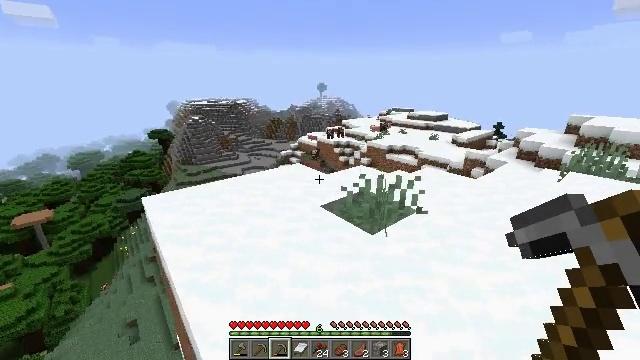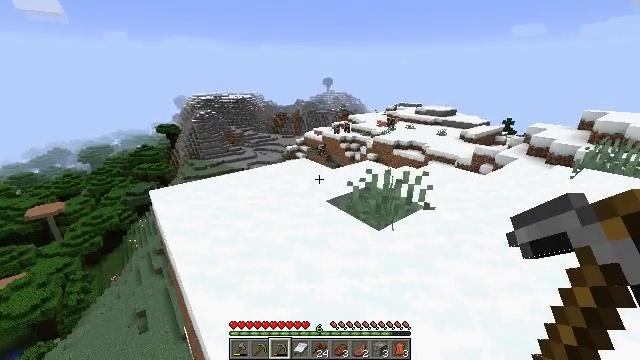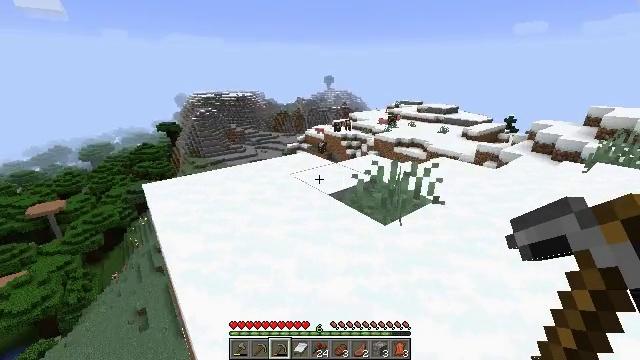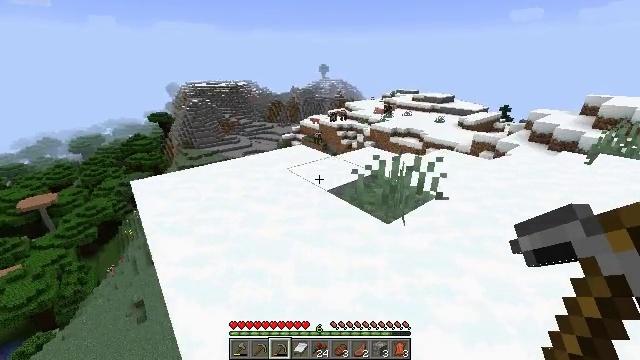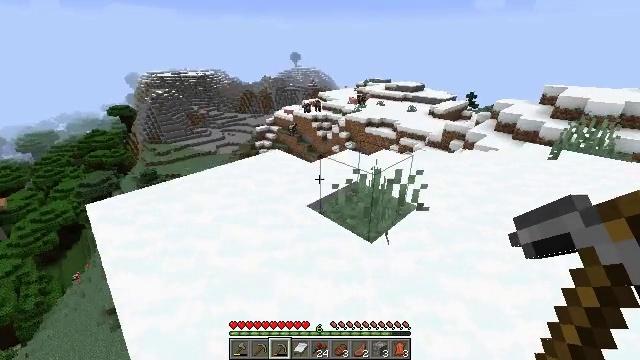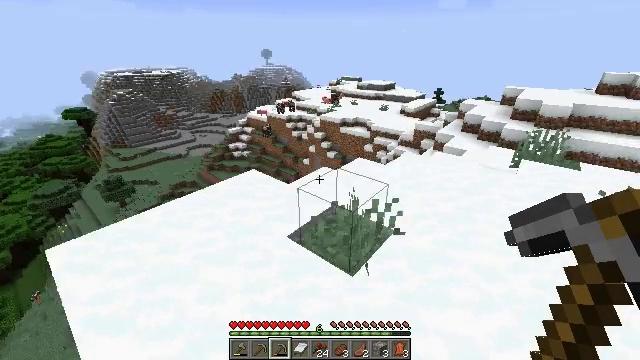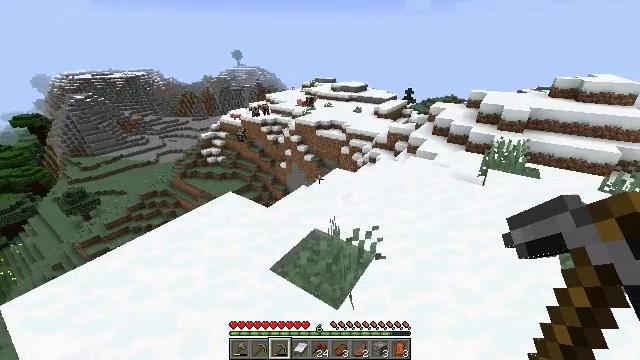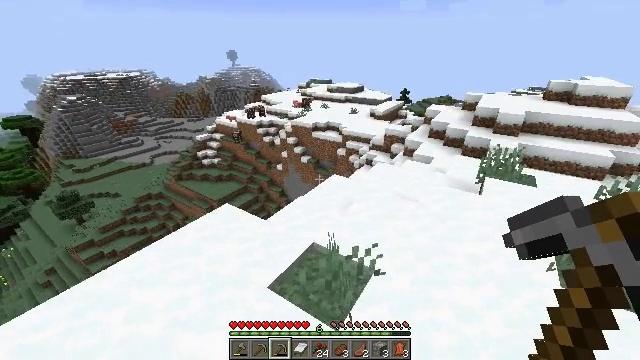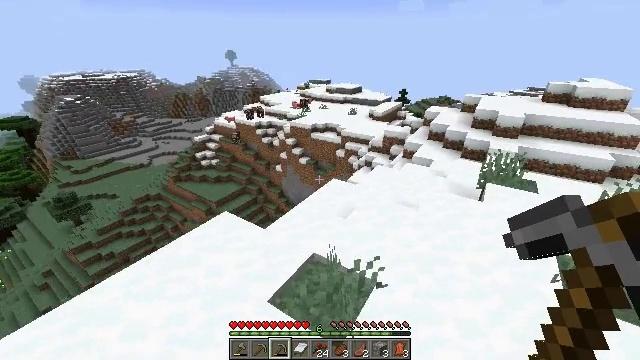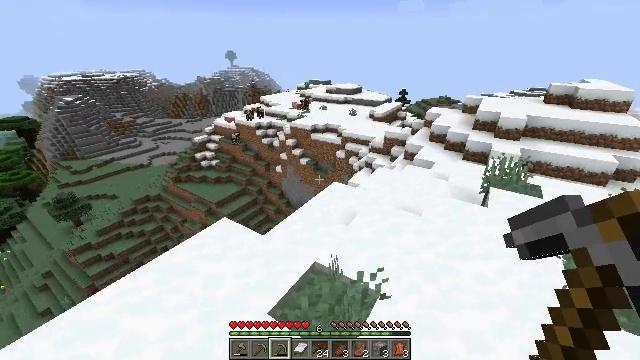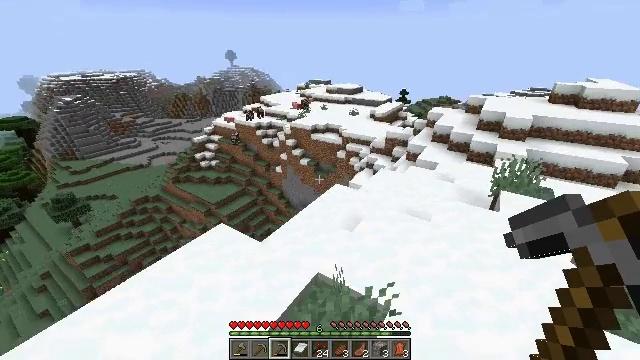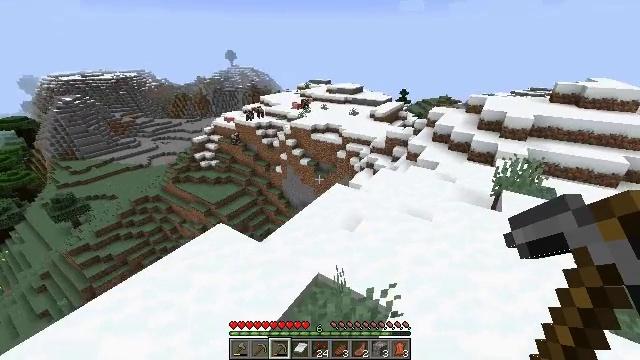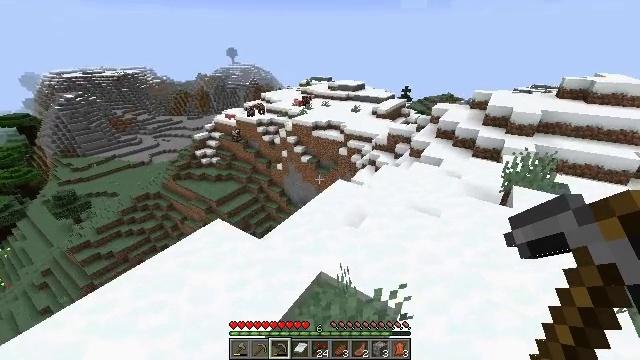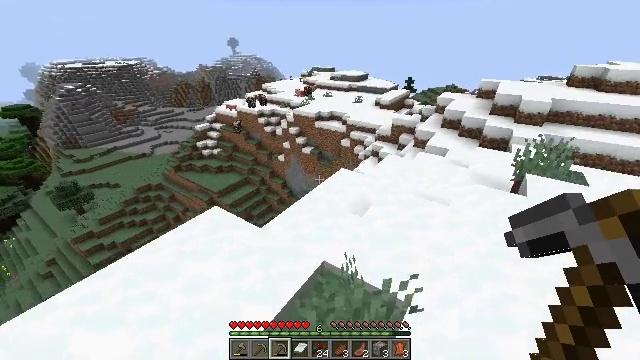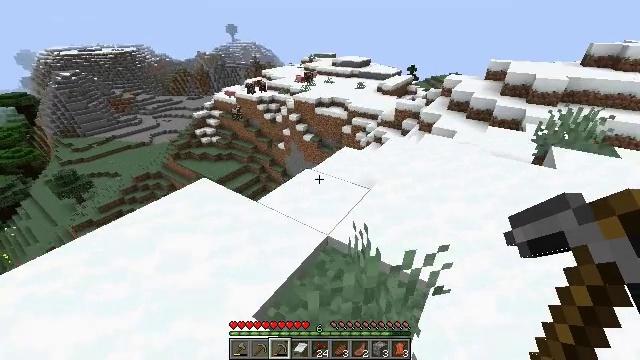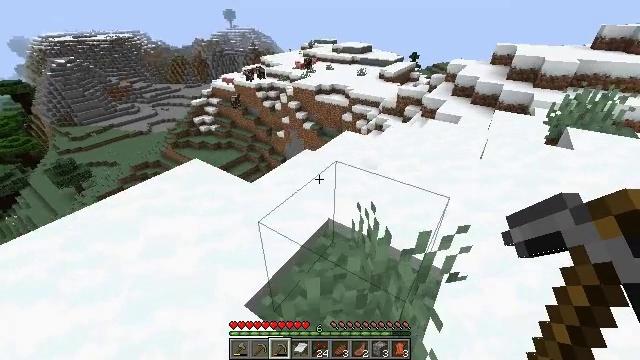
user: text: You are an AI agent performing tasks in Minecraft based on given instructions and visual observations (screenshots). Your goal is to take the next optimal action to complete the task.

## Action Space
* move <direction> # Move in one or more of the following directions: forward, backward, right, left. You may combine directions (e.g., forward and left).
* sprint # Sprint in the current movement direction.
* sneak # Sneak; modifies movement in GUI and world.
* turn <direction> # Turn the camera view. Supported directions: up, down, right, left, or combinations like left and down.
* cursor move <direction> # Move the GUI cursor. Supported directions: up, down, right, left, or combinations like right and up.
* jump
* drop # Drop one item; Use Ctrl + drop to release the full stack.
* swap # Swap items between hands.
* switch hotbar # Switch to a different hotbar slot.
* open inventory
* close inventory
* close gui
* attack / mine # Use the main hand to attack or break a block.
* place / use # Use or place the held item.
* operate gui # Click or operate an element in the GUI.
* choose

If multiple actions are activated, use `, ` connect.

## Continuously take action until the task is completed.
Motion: motion action
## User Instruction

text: Mine the mushroom stem in the forest.
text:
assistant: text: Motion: move forward, turn left and down, jump
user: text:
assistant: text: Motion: move forward, jump
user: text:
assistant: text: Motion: move forward, turn right and down, jump
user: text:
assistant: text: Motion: move forward, turn right and down, jump
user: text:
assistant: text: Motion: move forward, turn right, jump
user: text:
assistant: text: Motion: move forward, turn right, jump
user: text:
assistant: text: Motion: move forward, jump
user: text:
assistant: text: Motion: move forward, jump
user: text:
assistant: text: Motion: move forward, jump
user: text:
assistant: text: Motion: move forward, jump
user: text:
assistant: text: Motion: move forward, jump
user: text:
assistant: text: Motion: move forward, jump
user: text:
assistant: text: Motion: move forward, turn down
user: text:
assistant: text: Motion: move forward, turn down
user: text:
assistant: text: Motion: turn down
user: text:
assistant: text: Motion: turn down
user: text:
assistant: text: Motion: turn right and down
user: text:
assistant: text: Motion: turn right and down
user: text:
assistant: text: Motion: no_op
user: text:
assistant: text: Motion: move forward
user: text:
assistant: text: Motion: move forward, turn down
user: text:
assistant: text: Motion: move forward
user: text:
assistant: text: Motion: move forward
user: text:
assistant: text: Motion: move forward
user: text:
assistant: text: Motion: move forward
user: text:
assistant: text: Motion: move forward
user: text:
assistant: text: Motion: move forward
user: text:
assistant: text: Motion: move forward
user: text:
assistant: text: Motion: move forward, turn right and down
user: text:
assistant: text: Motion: move forward, turn right